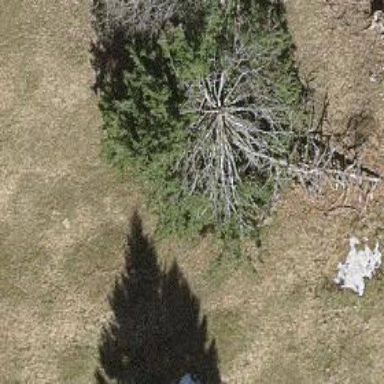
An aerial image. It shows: Beautiful tree in nature.